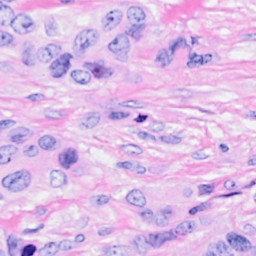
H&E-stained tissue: Breast